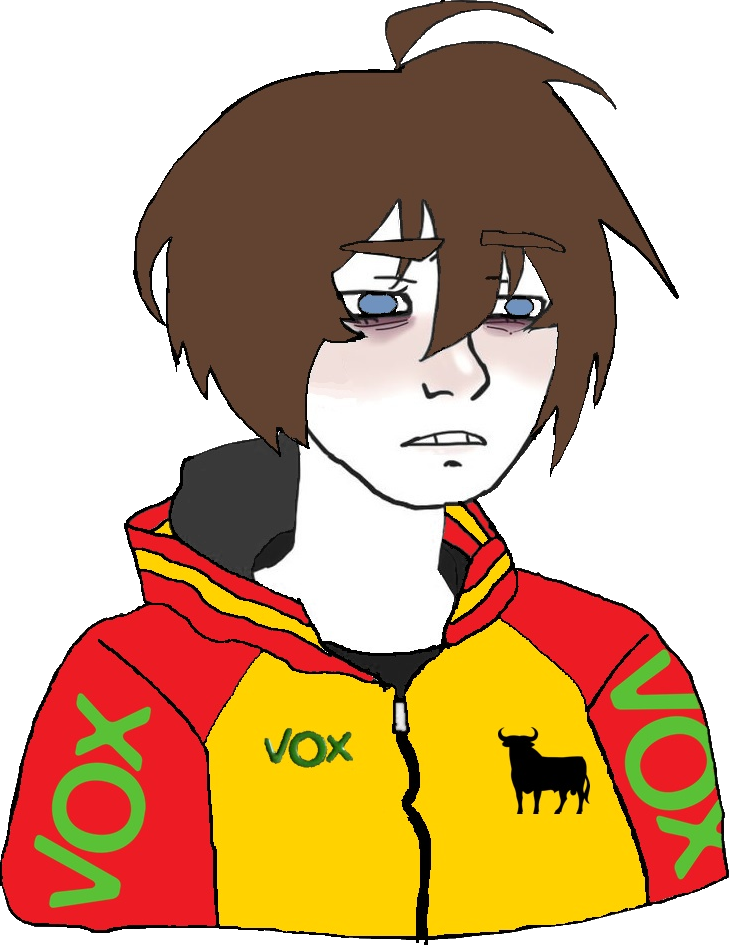
Label: 5_Twinkjak